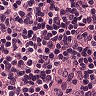
Metastatic tissue present: no